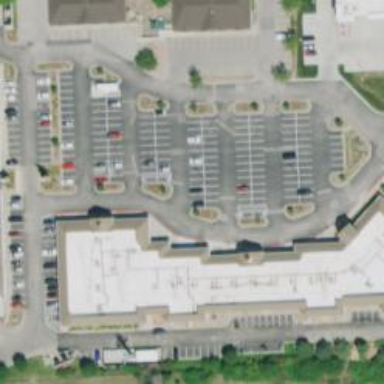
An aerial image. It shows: Supermarket.